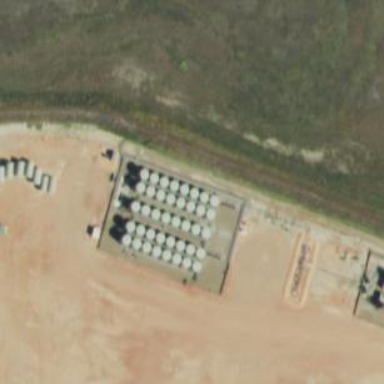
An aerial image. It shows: Storage tank with man-made structure.